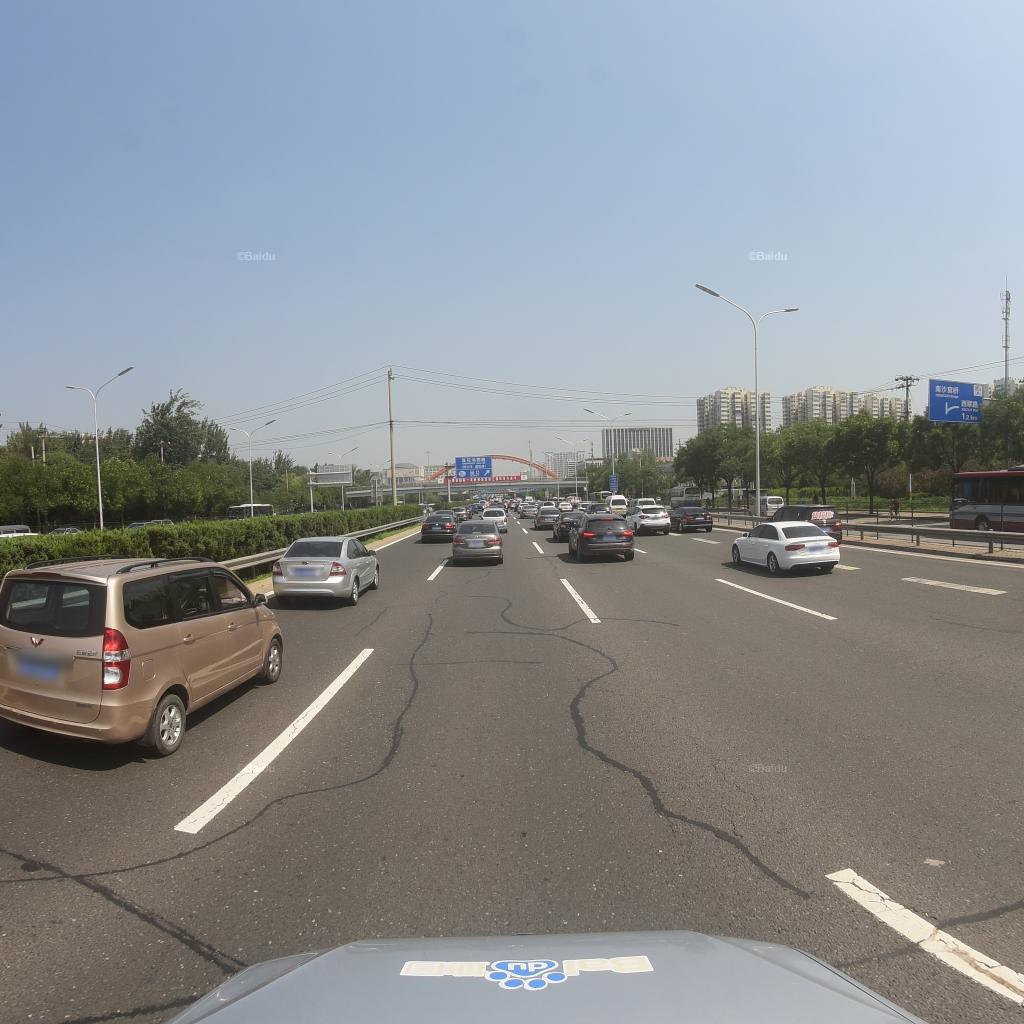
Region: Fengtai
Road damage annotations: transverse patch, longitudinal patch, longitudinal patch, transverse patch, transverse patch, transverse patch, longitudinal patch, longitudinal patch, longitudinal patch, transverse patch